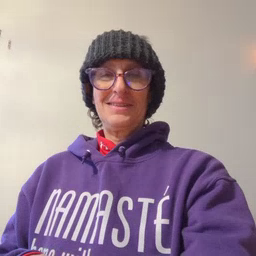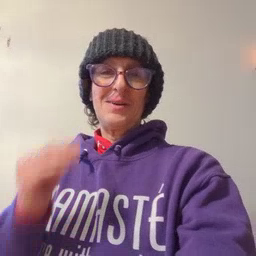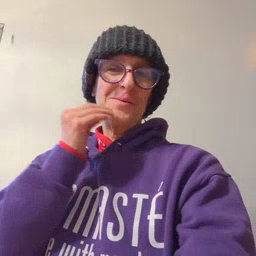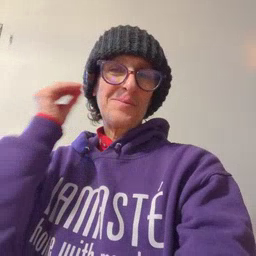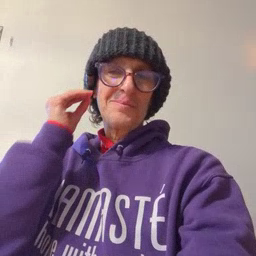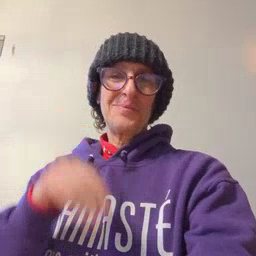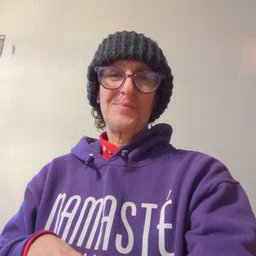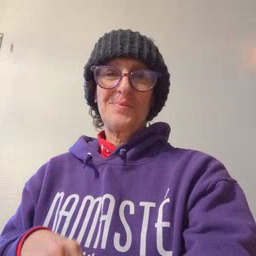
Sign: home